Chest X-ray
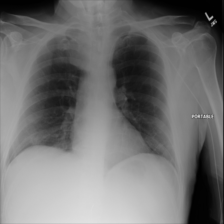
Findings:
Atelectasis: negative
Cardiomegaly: negative
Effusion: negative
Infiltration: negative
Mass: positive
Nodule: negative
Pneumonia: negative
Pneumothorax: negative
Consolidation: negative
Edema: negative
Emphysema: negative
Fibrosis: negative
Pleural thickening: negative
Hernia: negative